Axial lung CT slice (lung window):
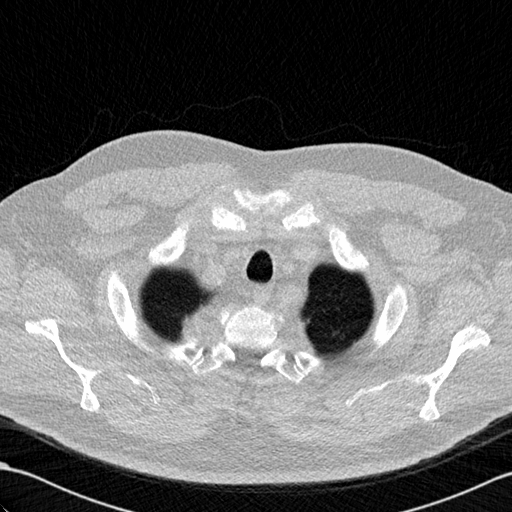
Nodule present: no